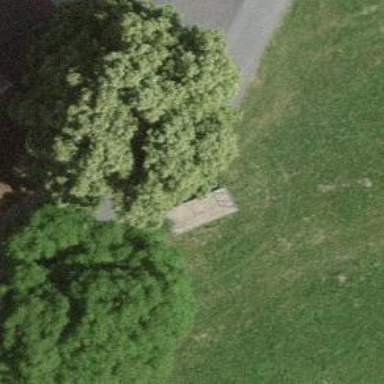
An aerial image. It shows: Beautiful tree in nature.